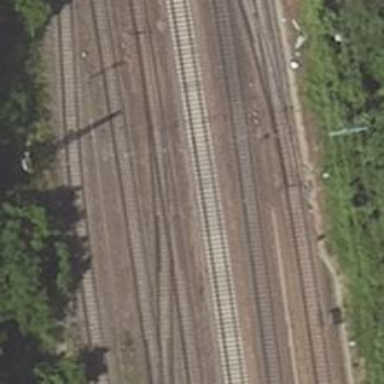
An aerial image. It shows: Railway signal.